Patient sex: F
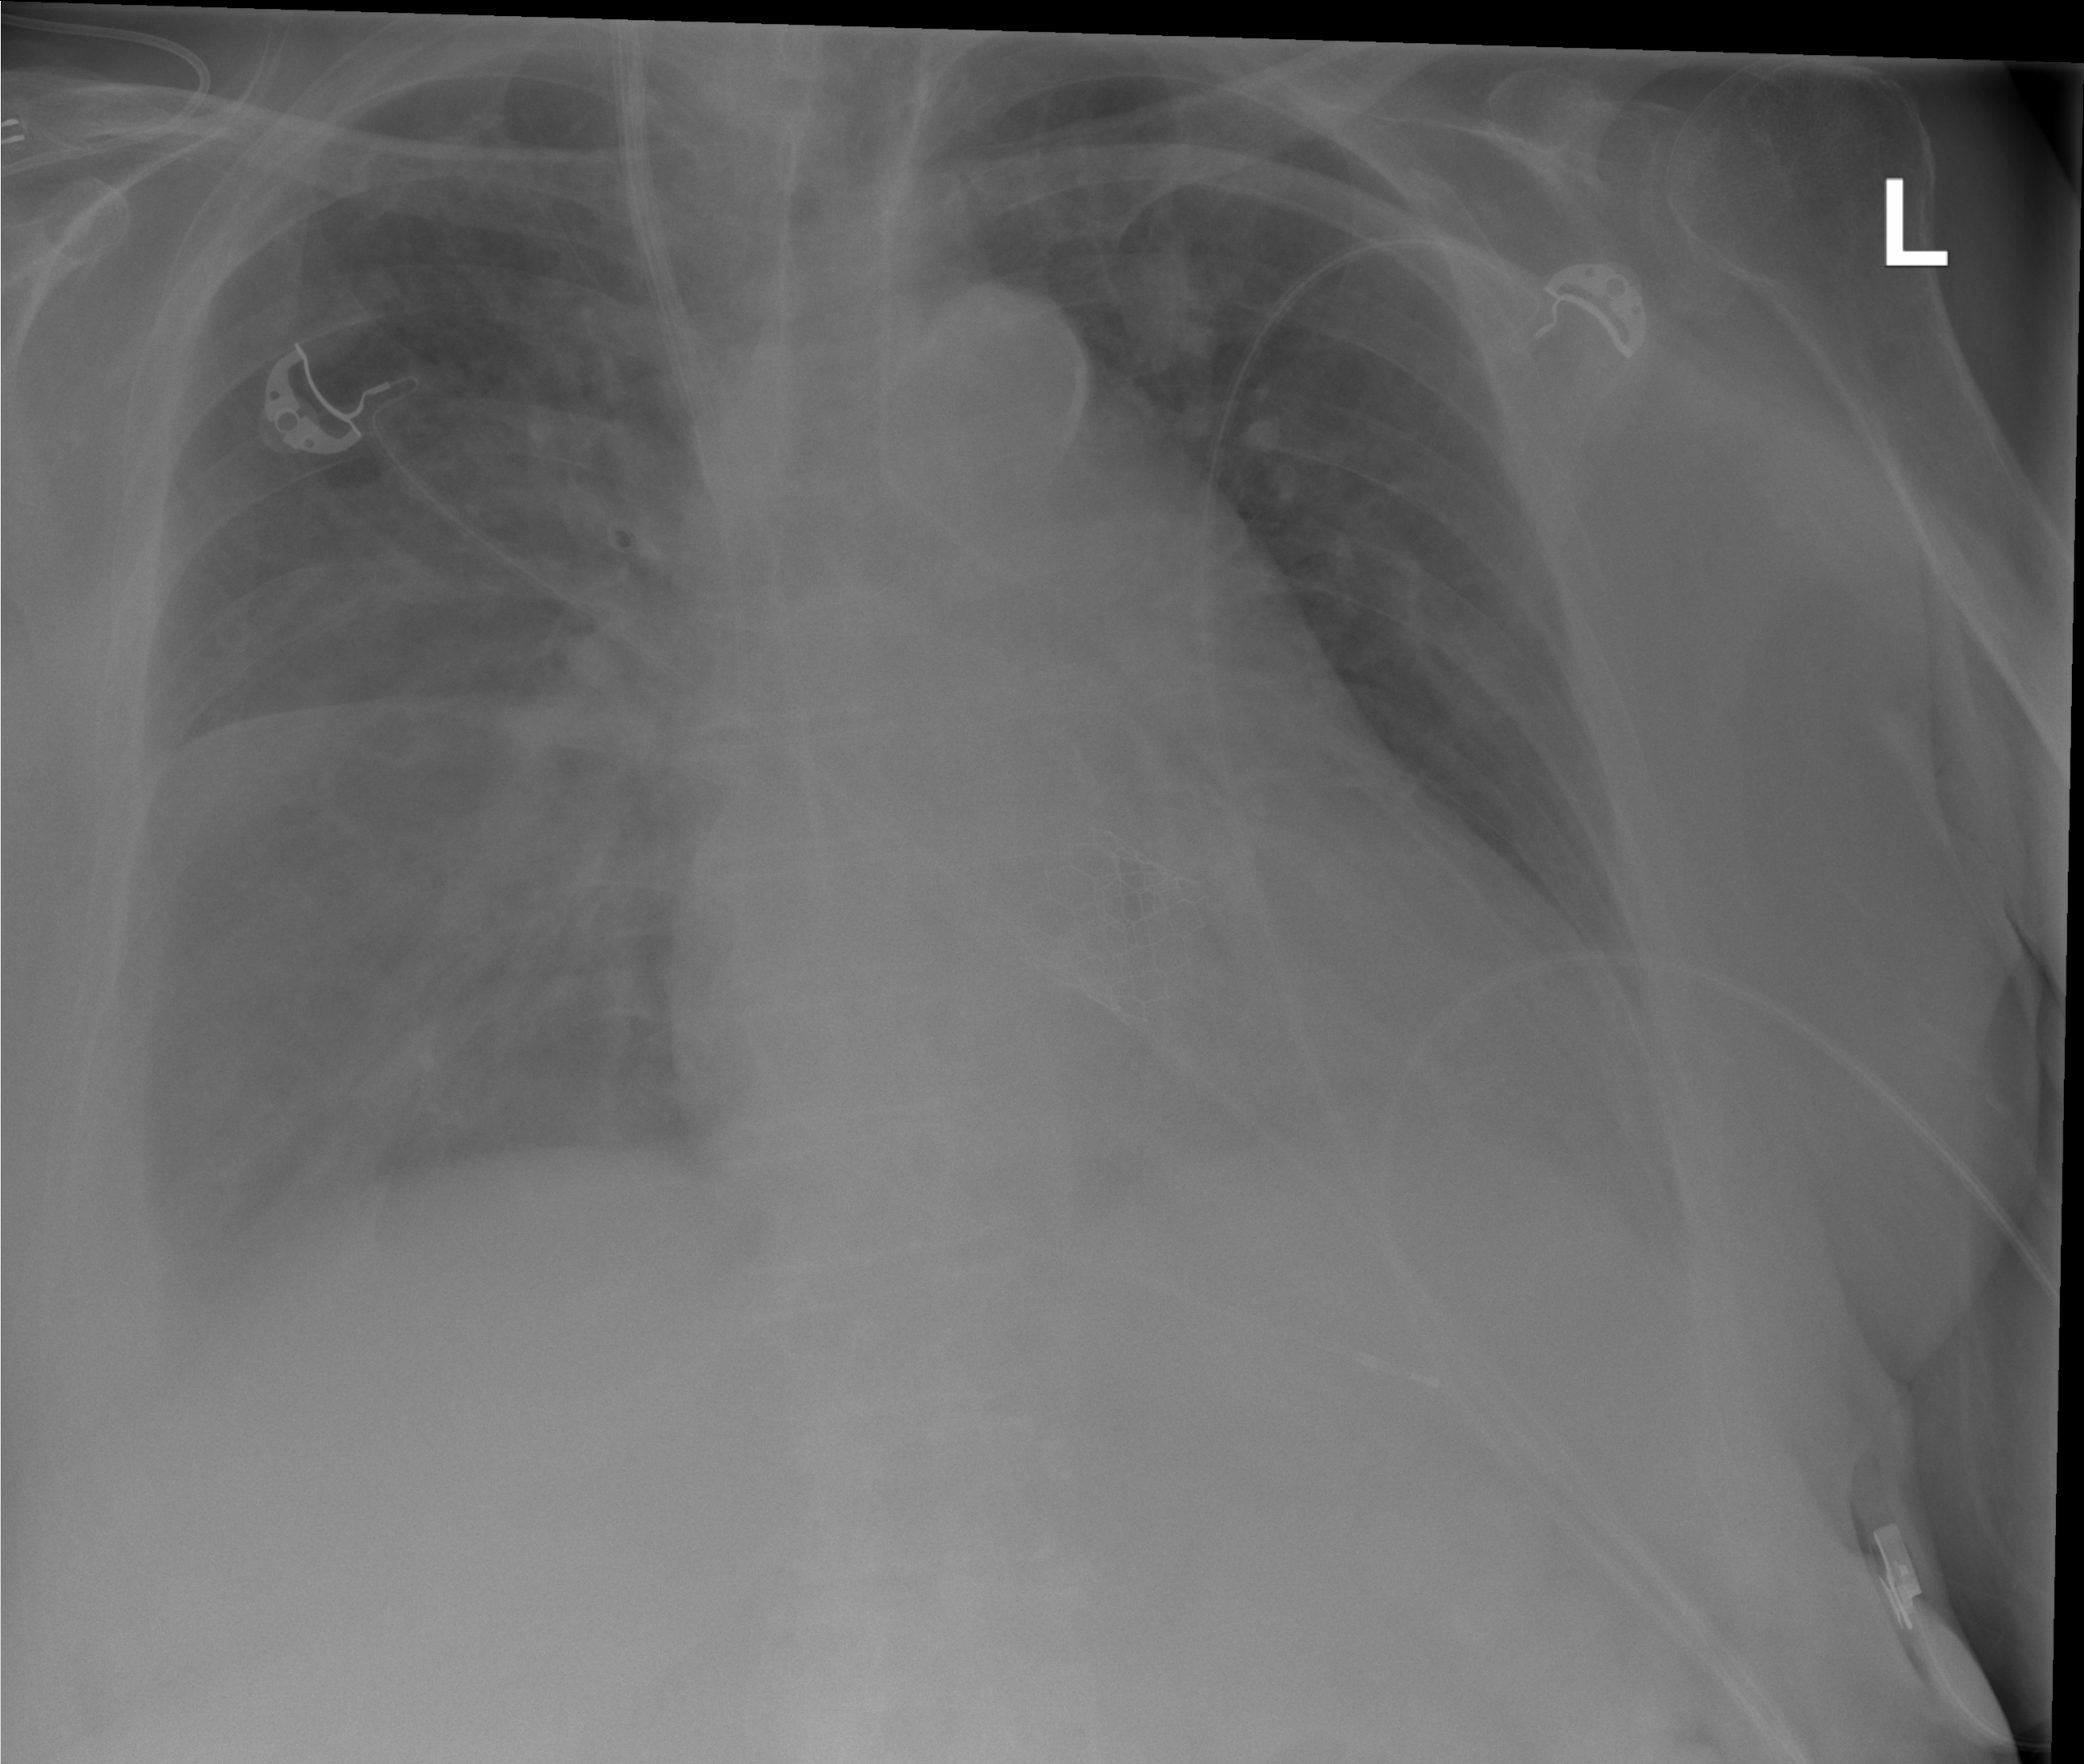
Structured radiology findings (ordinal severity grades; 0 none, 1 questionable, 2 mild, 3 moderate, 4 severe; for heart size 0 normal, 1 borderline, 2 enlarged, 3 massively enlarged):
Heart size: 2
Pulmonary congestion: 2
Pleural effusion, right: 3
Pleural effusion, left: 1
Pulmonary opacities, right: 0
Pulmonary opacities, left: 0
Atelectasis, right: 2
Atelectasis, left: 0